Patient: sex M, age 44
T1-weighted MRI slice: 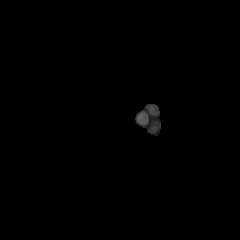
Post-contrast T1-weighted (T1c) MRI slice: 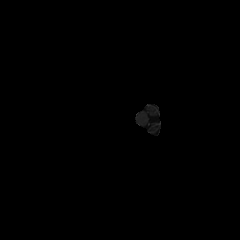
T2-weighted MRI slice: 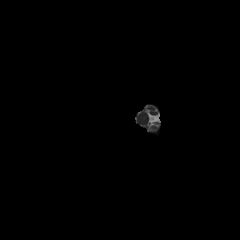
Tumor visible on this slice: no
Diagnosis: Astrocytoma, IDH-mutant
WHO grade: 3